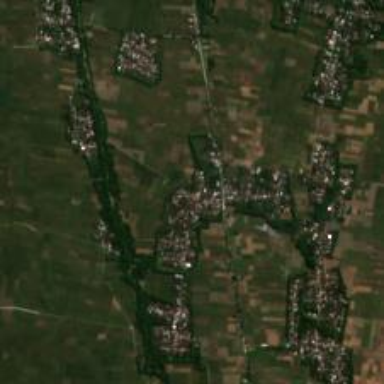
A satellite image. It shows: Village area.